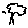
Label: tree